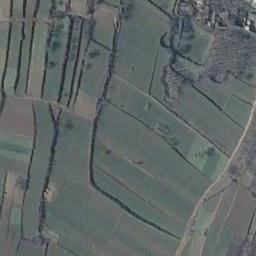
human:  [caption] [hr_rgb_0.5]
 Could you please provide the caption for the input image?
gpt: The bare and green terrace is next to some trees .

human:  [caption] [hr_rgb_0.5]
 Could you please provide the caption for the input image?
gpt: There are several houses in a large layer of brown and green mixed terraces .

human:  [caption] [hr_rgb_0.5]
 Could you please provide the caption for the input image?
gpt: The terraced fields look like circles .

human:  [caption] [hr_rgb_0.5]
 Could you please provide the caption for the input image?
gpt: Many green plants are on the terrace .

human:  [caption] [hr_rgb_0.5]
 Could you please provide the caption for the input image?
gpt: There are many green terraces arranged neatly .